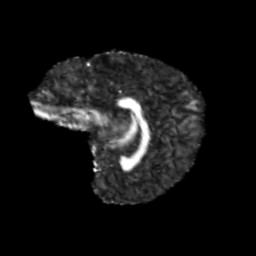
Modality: FA
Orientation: sagittal
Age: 11
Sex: female
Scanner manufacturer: siemens
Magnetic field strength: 3 T
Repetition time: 3.8 s
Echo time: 0.07 s